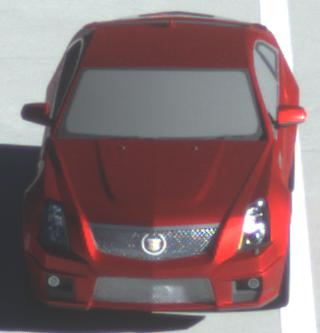
Make: Cadillac
Model: CTS-V
Detailed model: CTS-V (II) Limousine
Model produced from: 2008/11
Model produced until: 2010/12
Doors: 4
Color: red
Road condition: dry road
Daytime: morning or afternoon
Contrast: high contrast